Question: BACKGROUND:
I'm working on an game that drops 3 circles onto a grid and allows the user to move one circle at a time by tapping the circle and than tapping another space on the grid. Each move drops more circles on the grid.
The way the game works though is that if there is no clear path to the spot chosen (for instance your blocked in by other circles or your not blocked in but the way the board is at the moment theres no path of open spaces to that spot) the game will alert you that you have tried to make an invalid move and will reject the move.
MY PROBLEM:
I can't figure out a way to get the code to check if the move that was played (tapped) was valid or invalid.
I have given each button a tag with a number corresponding to its spot on the grid (see code .m)
Example:

At this point of the game a move from space #70 - > #39 would be invalid where a move from #70 -> #71 would be fine.
-Note: Diagonal moves are invalid as well.
How could I get the code to determine this?
Code:(.m)
'''
#import "ViewController.h"
@interface ViewController ()
@end
int name;
bool oneSelect;
UIImage *imageName;
UIButton *selectedButton;
NSArray *items;
NSMutableArray *occupied;
@implementation ViewController
- (void)viewDidLoad {
[super viewDidLoad];
items = [NSArray arrayWithObjects:@"marble_red",@"marble_blue",@"marble_yellow",@"marble_green",@"marble_purple",@"marble_black",@"marble_orange",nil];
for (int y=0; y < 9; y++) {
for (int x = 0; x < 9; x++) {
UIButton * button = [UIButton buttonWithType:UIButtonTypeRoundedRect];
button.frame = CGRectMake(22 + 30 * x, 100 + 30 * y, 30, 30);
unsigned buttonNumber = name;
button.tag = buttonNumber;
[button setTitle:[NSString stringWithFormat:@"%u", buttonNumber] forState:UIControlStateNormal];
[button addTarget:self action:@selector(buttonPressed:) forControlEvents:UIControlEventTouchUpInside];
[self.view addSubview: button];
name= name +1;
}
}
for (int i = 0; i <= 2; i++) {
int space = arc4random()%81;
int pic = arc4random()%7;
NSString *string = [items objectAtIndex:pic];
UIButton *button = (UIButton *)[self.view viewWithTag:space];
[button setBackgroundImage:[UIImage imageNamed:string] forState:UIControlStateNormal];
NSLog(@"String(%@) / Button(%@)",string,button.description);
}
}
-(void)buttonPressed:(UIButton *)button
{
if (!oneSelect) {
if ([button backgroundImageForState:UIControlStateNormal] != NULL) {
button.selected = YES;
imageName = [button backgroundImageForState:UIControlStateNormal];
selectedButton = button;
oneSelect = YES;
}else{
button.selected = NO;
}
}else{
if ([button backgroundImageForState:UIControlStateNormal] == NULL) {
oneSelect = NO;
[button setBackgroundImage:imageName forState:UIControlStateNormal];
button.selected = NO;
[selectedButton setBackgroundImage:[UIImage imageNamed:@""] forState:UIControlStateNormal];
selectedButton.selected = NO;
[self nextMove];
}else{
selectedButton.selected = NO;
button.selected = NO;
}
}
NSLog(@"button %ld -- frame: %@", (long)button.tag, NSStringFromCGRect(button.frame));
}
-(void)nextMove{
for (int i = 0; i <= 2; i++) {
int space = arc4random()%81;
int pic = arc4random()%7;
NSString *string = [items objectAtIndex:pic];
UIButton *button = (UIButton *)[self.view viewWithTag:space];
if ([button backgroundImageForState:UIControlStateNormal] == NULL) {
[button setBackgroundImage:[UIImage imageNamed:string] forState:UIControlStateNormal];
}else{
i = i - 1;
}
NSLog(@"String(%@) / Button(%@)",string,button.description);
}
}
'''
Also if theres anything I should fix in my code that would better the gameplay, let me know.
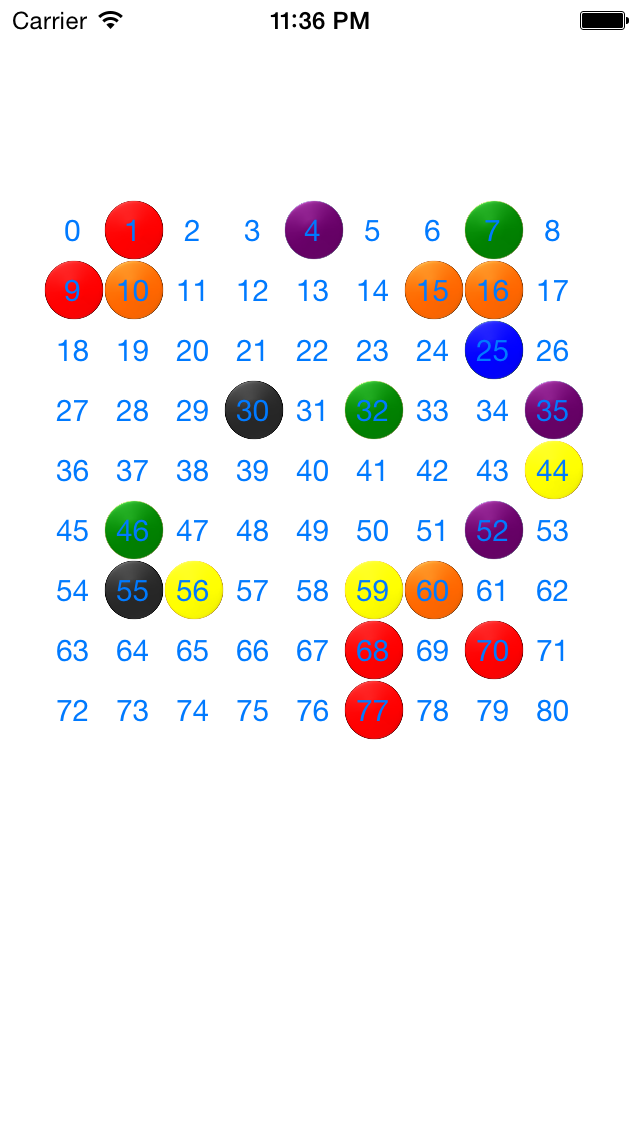
Answer: My approach was to implement an <URL>
First, I created a class to represent each 'cell' in the board (because I don't like using 'viewWithTag'
'''
#import <Foundation/Foundation.h>
#import <UIKit/UIKit.h>
@interface BoardCell : NSObject
@property (weak,nonatomic,readonly) UIButton *button;
@property BOOL occupied;
-(id) initWithButton:(UIButton *)button;
@end
'''
'''
#import "BoardCell.h"
@implementation BoardCell
-(id) initWithButton:(UIButton *)button {
if (self=[super init]) {
_button=button;
}
return self;
}
@end
'''
Then I implemented my version of your game (I changed the images to use some that I already had, so I also changed the dimensions of the cell layout). I wasn't quite sure of the 'rules' of your game, so I made some up. It doesn't check for "game over" but that is trivial.
'''
#import "ViewController.h"
#import "BoardCell.h"
@interface ViewController ()
@property (strong,nonatomic) NSArray *imageNames;
@property (strong,nonatomic) NSMutableArray *board;
@property NSInteger lastMove;
#define BOARDWIDTH 9
#define BOARDHEIGHT 9
@end
static int moves[]={-BOARDWIDTH,-1,1,BOARDWIDTH};
@implementation ViewController
- (void)viewDidLoad {
[super viewDidLoad];
// Do any additional setup after loading the view, typically from a nib.
self.imageNames = @[@"redhex",@"bluehex",@"purplehex",@"orangehex",@"greenhex"];
self.board = [NSMutableArray new];
for (int y=0; y < BOARDWIDTH; y++) {
for (int x = 0; x < BOARDHEIGHT; x++) {
UIButton * button = [UIButton buttonWithType:UIButtonTypeRoundedRect];
button.frame = CGRectMake(40 * x, 100 + 40 * y, 60, 60);
button.tag = y*BOARDWIDTH+x;
[button setTitle:[NSString stringWithFormat:@"%ld", button.tag] forState:UIControlStateNormal];
[button addTarget:self action:@selector(buttonPressed:) forControlEvents:UIControlEventTouchUpInside];
[self.view addSubview: button];
[self.board addObject:[[BoardCell alloc] initWithButton:button]];
}
}
self.lastMove=arc4random_uniform(BOARDWIDTH*BOARDHEIGHT);
UIButton *button=(UIButton *)[self.view viewWithTag:self.lastMove];
[button setBackgroundImage:[UIImage imageNamed:@"greensquare"] forState:UIControlStateNormal];
[self addRandoms:3];
}
-(void) addRandoms:(NSInteger)randomCount {
for (int i = 0; i < randomCount; i++) {
int space = arc4random_uniform(BOARDWIDTH*BOARDHEIGHT);
BoardCell *cell=self.board[space];
if (!cell.occupied) {
int pic = arc4random_uniform((u_int32_t)self.imageNames.count);
NSString *string = [self.imageNames objectAtIndex:pic];
[cell.button setBackgroundImage:[UIImage imageNamed:string] forState:UIControlStateNormal];
cell.occupied=YES;
}
else {
i--;
}
}
}
-(void)buttonPressed:(UIButton *)button
{
NSInteger buttonId=button.tag;
BoardCell *cell=self.board[buttonId];
if (!cell.occupied) {
BoardCell *startCell=self.board[self.lastMove];
startCell.occupied=NO;
if ([self validMoveFromSquare:self.lastMove toDestination:buttonId]) {
[startCell.button setBackgroundImage:[UIImage imageNamed:@"orangesquare"] forState:UIControlStateNormal];
[cell.button setBackgroundImage:[UIImage imageNamed:@"greensquare"] forState:UIControlStateNormal];
self.lastMove=buttonId;
cell.occupied=YES;
}
startCell.occupied=YES;
}
[self addRandoms:3];
}
-(BOOL) validMoveFromSquare:(NSInteger)startSquare toDestination:(NSInteger)destination {
for (int limit=1;limit<50;limit++ ) {
NSMutableIndexSet *visitList=[NSMutableIndexSet new];
if ([self DFSFromStart:startSquare toGoal:destination withLimit:limit andVisitList:visitList]) {
return YES;
}
}
return NO;
}
-(BOOL) DFSFromStart:(NSInteger)start toGoal:(NSInteger)goal withLimit:(NSInteger)limit andVisitList:(NSMutableIndexSet *)visitList {
if (start==goal) {
return YES;
}
if (limit >=0) {
if (((BoardCell *)self.board[start]).occupied) {
return NO;
}
[visitList addIndex:start];
for (int i=0;i<4;i++) {
NSInteger nextPosition=start+moves[i];
if ([self validDestination:nextPosition withMove:moves[i] fromSquare:start]) {
if (![visitList containsIndex:nextPosition]) {
if ([self DFSFromStart:nextPosition toGoal:goal withLimit:limit-1 andVisitList:visitList]) {
return YES;
}
}
}
}
}
return NO;
}
-(BOOL) validDestination:(NSInteger)destination withMove:(int)move fromSquare:(NSInteger)start {
if (destination <0 || destination >= BOARDWIDTH*BOARDHEIGHT) {
return NO;
}
if (abs(move)==1) {
int sourceRow= (int)start / BOARDWIDTH;
int destinationRow=(int)destination / BOARDWIDTH;
if (sourceRow != destinationRow) {
return NO;
}
}
return YES;
}
- (void)didReceiveMemoryWarning {
[super didReceiveMemoryWarning];
// Dispose of any resources that can be recreated.
}
@end
'''
I misread your question initially, so my code permitted diagonal moves. I have fixed this
I have increased the DFS limit to 50 and added a new method to correctly check for valid moves - you can't move 'left' or 'right' to a different row. - See the new method at the end and the call to that method in 'DFSFromStart'
DFSFromStart didn't consider the validity of a move before comparing if the goal had been reached.